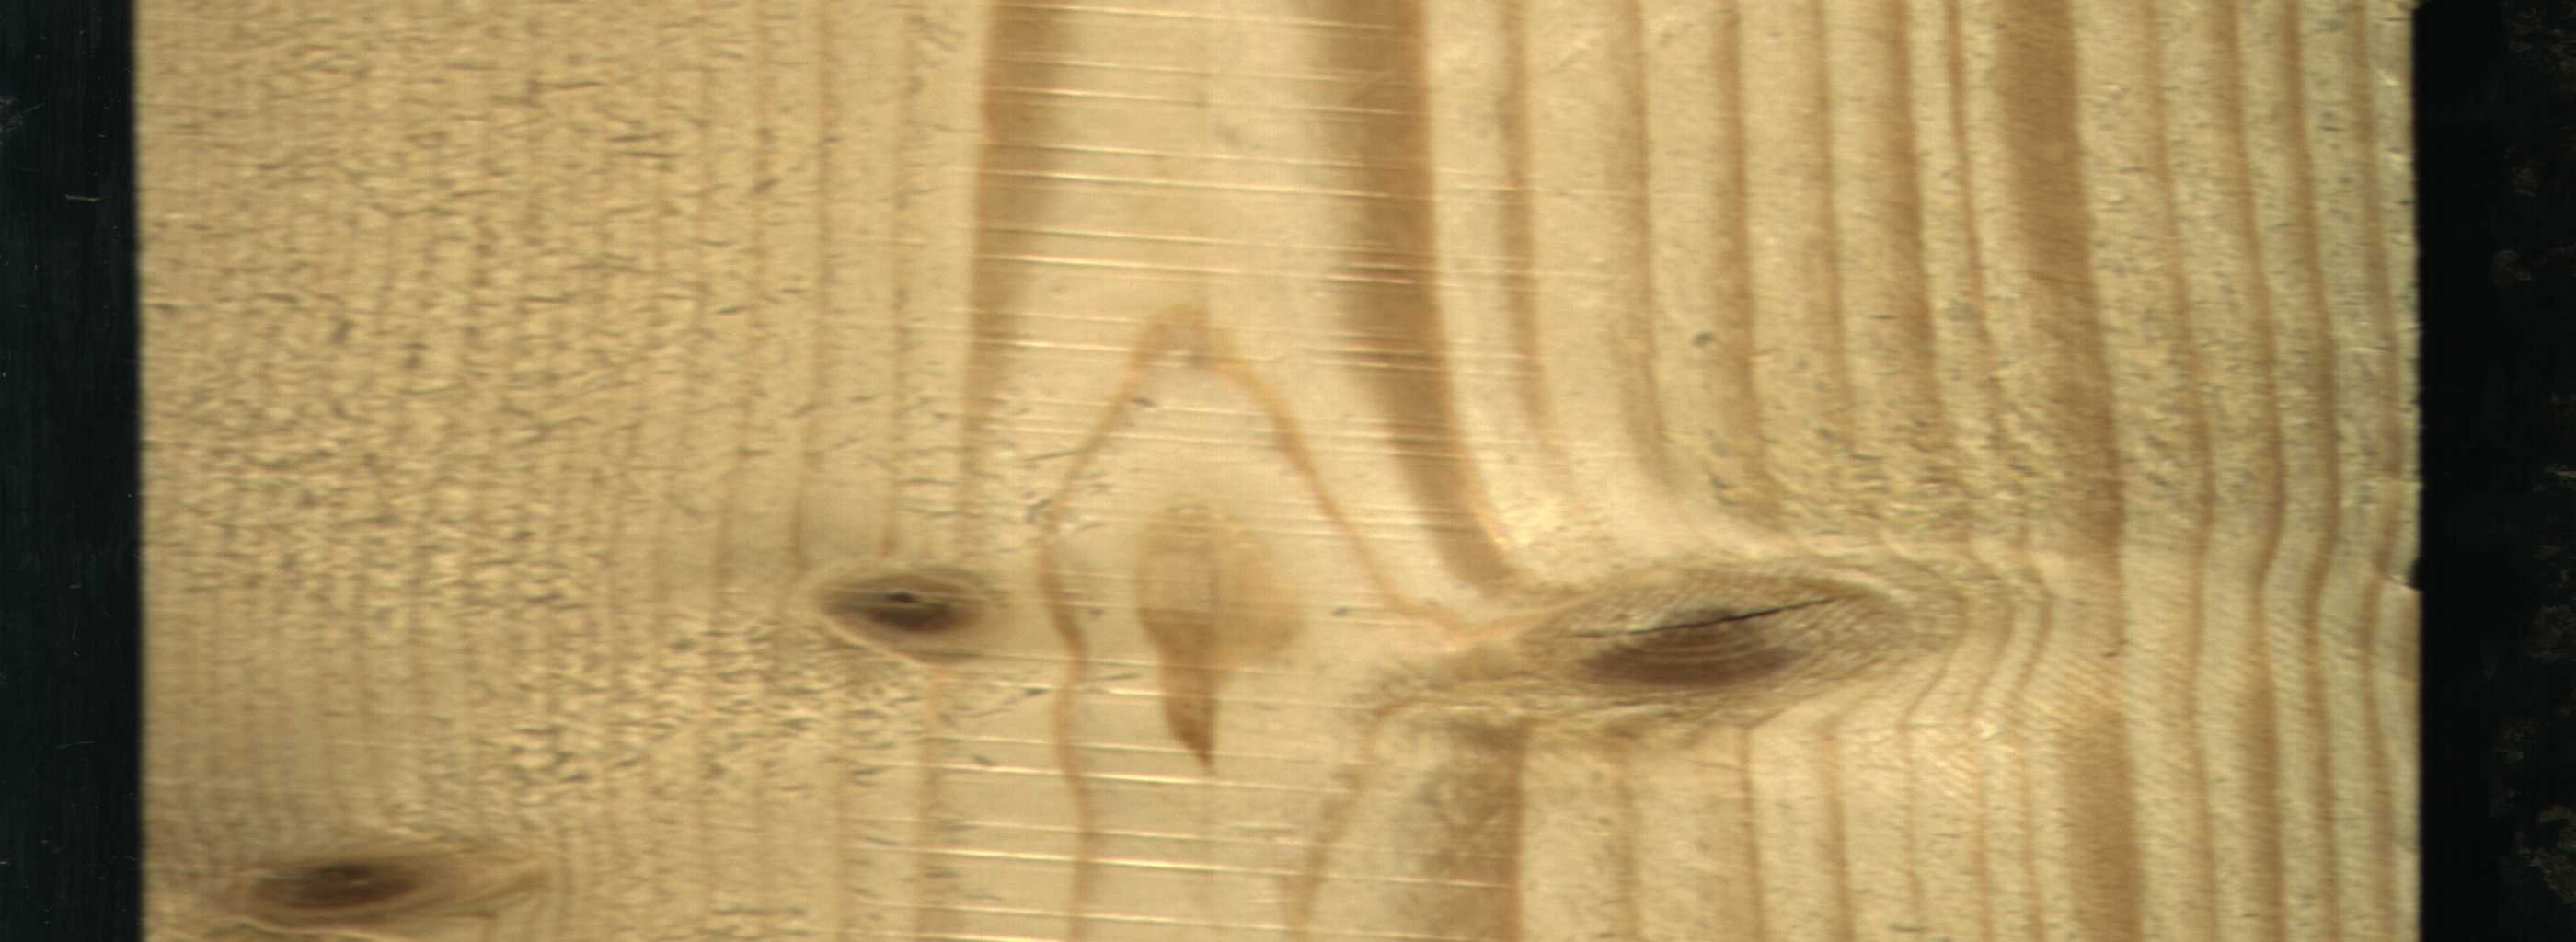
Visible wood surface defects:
Quartzity
Quartzity
knot_with_crack
Live_Knot
Live_Knot